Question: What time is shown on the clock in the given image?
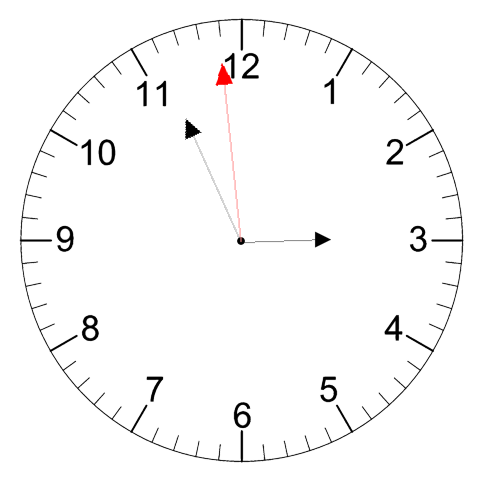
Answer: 02:55:59